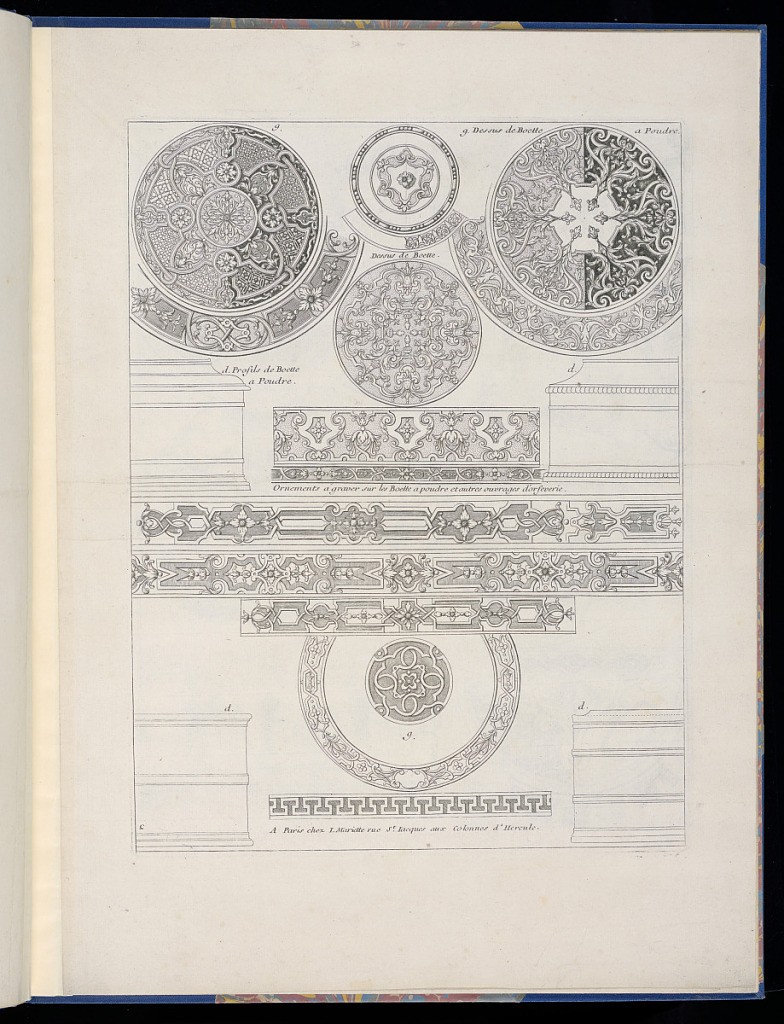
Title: Ornements à graver sur les Boette a poudre et autres ouvrages d’orfeverie
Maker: Masson, French, active late 17th and early 18th century
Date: late 17th–early 18th century
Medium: Etching and engraving on paper
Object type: Print
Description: Ornament for use on boxes and other works made by goldsmiths, including designs for circular lids, friezes or borders of repeated patterns, along with box designs outlined in profile featuring strapwork, meander patterns, fleurons, flowers, scrolling leaves, acanthus leaves, rosettes, diaper patterns, mascarons (masks), and gadrooning. The designs are identified with lettered inscriptions. The plate is titled and numbered.